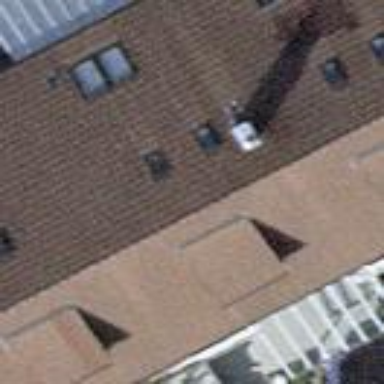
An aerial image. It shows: Terrace building with saltbox-shaped roof.